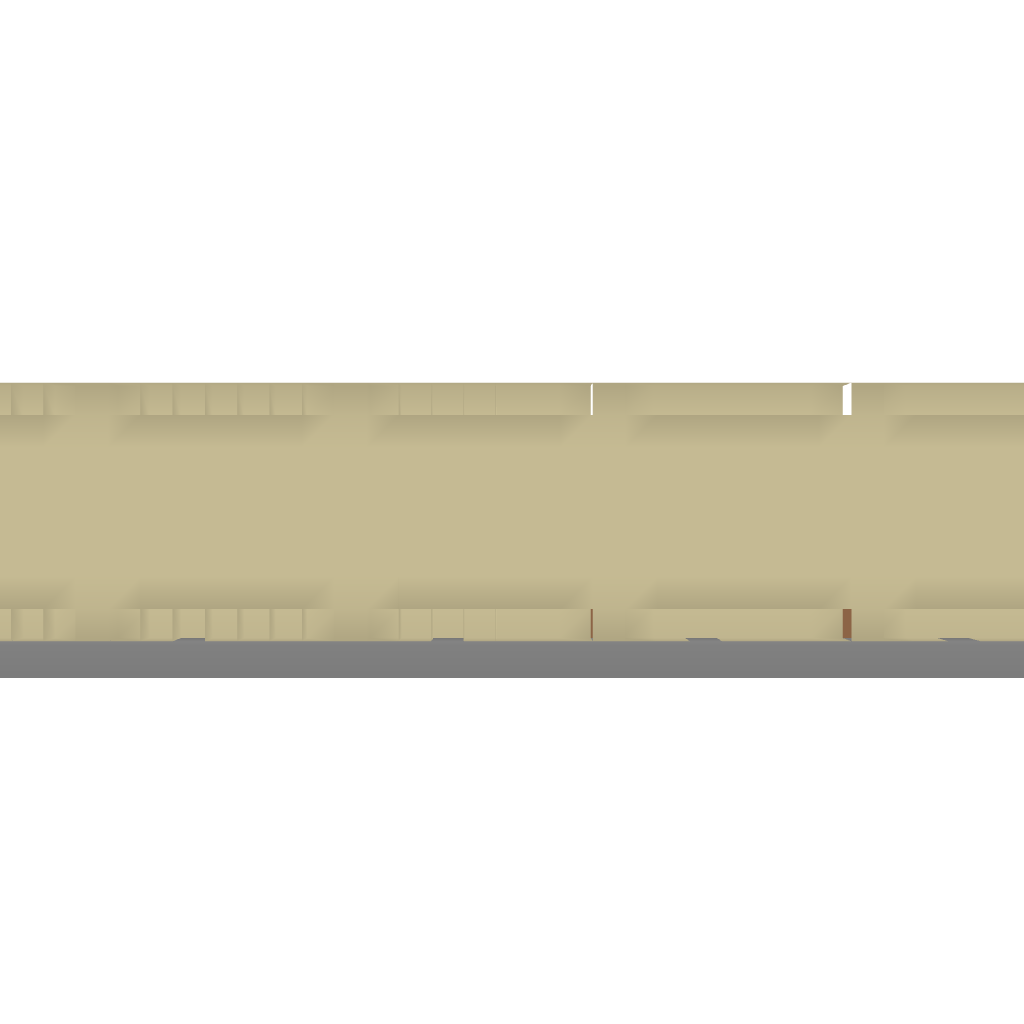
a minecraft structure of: Petrol/ Gas station